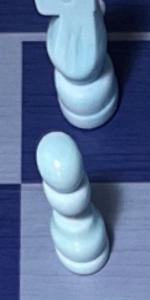
Label: Pawn_White